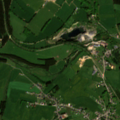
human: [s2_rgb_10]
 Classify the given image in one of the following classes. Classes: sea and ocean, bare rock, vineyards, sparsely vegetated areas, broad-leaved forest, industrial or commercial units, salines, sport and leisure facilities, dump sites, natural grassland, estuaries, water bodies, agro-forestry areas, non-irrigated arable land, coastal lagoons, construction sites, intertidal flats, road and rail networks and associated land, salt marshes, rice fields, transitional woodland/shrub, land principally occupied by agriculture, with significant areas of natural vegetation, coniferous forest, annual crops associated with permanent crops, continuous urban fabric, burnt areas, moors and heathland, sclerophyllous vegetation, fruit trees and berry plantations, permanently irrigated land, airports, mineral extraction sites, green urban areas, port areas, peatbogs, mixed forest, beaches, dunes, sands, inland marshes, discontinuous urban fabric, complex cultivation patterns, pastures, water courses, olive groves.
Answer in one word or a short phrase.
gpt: discontinuous urban fabric, pastures, land principally occupied by agriculture, with significant areas of natural vegetation